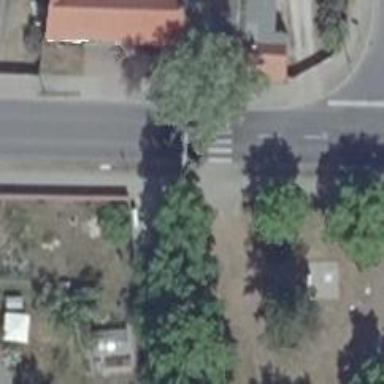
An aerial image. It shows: Uncontrolled zebra crossing on the road.